Field crop: maize
Growth stage: 2
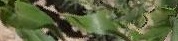
Species: maize